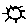
Label: sun